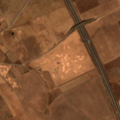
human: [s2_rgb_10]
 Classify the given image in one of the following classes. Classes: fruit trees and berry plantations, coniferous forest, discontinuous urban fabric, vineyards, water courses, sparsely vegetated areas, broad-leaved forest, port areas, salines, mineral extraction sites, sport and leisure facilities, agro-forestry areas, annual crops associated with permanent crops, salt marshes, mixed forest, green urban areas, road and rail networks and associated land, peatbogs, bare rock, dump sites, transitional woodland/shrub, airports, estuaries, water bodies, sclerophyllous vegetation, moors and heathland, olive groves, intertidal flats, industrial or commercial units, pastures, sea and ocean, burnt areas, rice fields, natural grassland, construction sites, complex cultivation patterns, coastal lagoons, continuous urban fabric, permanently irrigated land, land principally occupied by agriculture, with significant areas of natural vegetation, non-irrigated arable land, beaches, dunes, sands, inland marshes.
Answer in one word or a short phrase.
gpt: non-irrigated arable land, transitional woodland/shrub